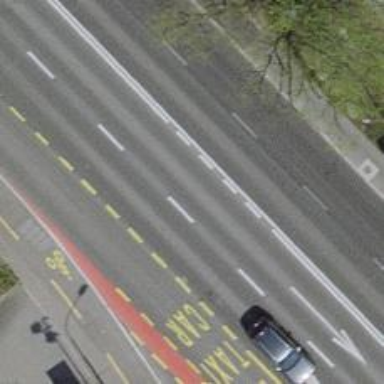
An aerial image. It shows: Primary highway with asphalt surface and trolley wires.